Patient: sex F, age 31
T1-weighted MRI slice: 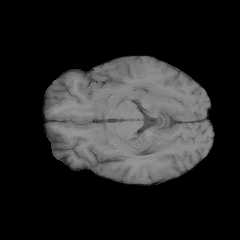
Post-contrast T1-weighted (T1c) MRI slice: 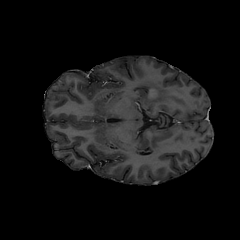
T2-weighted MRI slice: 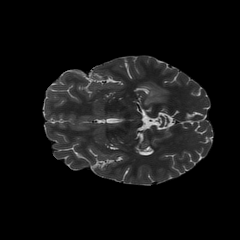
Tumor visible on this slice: yes
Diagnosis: Glioblastoma, IDH-wildtype
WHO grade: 4